Question: I'd like to recreate the standard google calendar notification on Android Wear. It looks like this:

Where the 25 is the minutes remaining until the start of your appointment, which updates every minute.
I can create notifications with title, text, icon and background but I have no idea how to create big dynamic text next to the title. Any suggestions?
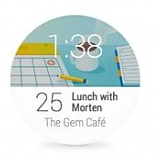
Answer: first, it is not dynamic text, just update the notification every minute
about big text, you use span to implement it, AbsoluteSpan may help you